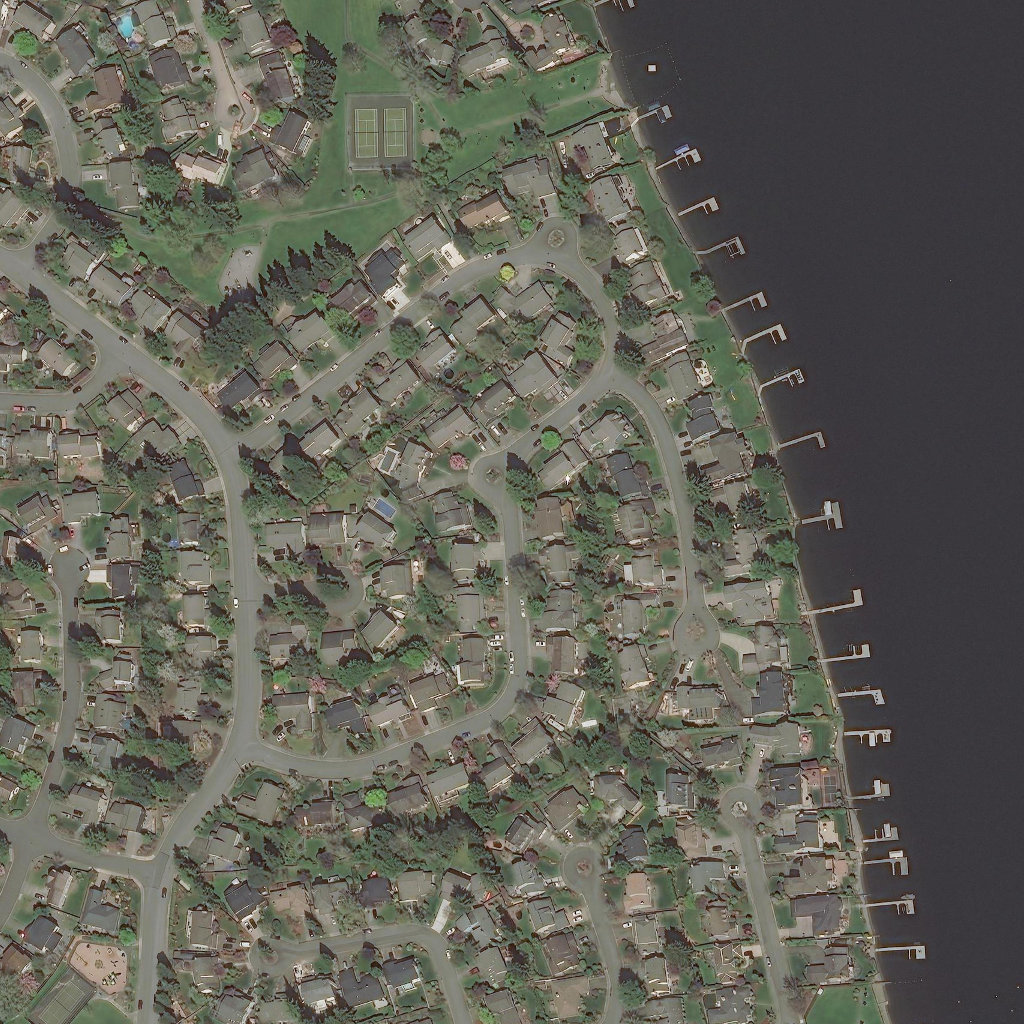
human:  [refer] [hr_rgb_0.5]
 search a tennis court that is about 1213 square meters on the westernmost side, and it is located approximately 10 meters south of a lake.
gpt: <box>[[33, 9, 40, 16, 0]]</box>

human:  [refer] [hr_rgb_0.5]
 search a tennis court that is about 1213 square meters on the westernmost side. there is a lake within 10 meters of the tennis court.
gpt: <box>[[33, 9, 40, 16, 0]]</box>

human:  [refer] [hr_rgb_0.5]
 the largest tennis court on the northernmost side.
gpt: <box>[[33, 9, 40, 16, 0]]</box>